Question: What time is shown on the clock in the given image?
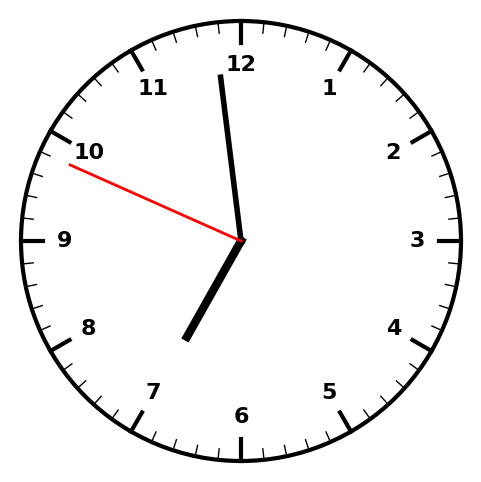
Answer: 06:58:49